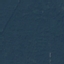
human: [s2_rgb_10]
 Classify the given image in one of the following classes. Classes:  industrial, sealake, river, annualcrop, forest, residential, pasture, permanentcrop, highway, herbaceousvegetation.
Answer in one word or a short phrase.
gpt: Forest